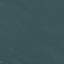
Label: SeaLake